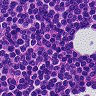
Metastatic tissue present: no